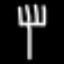
Label: fork